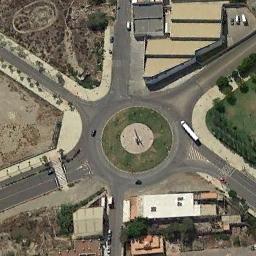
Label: roundabout